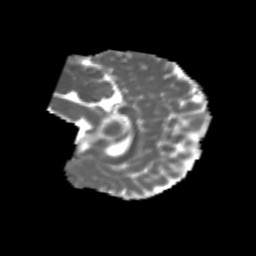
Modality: MD
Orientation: sagittal
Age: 8
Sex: male
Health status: healthy